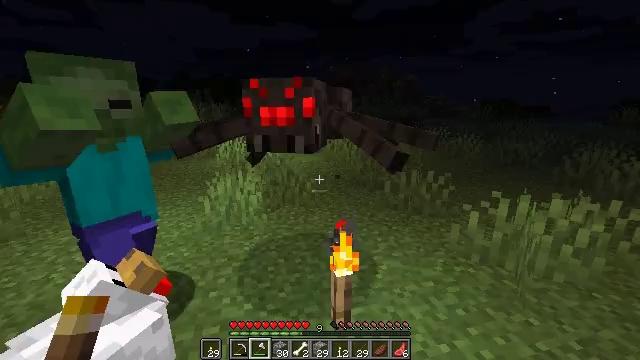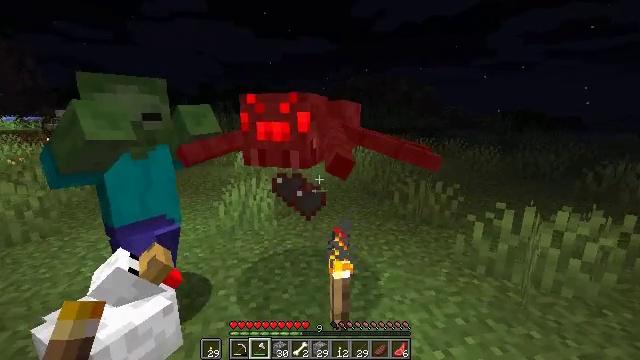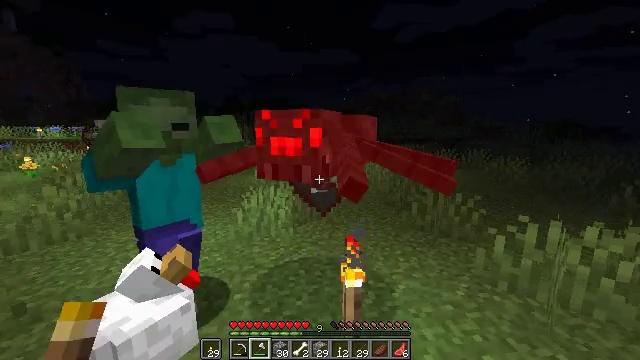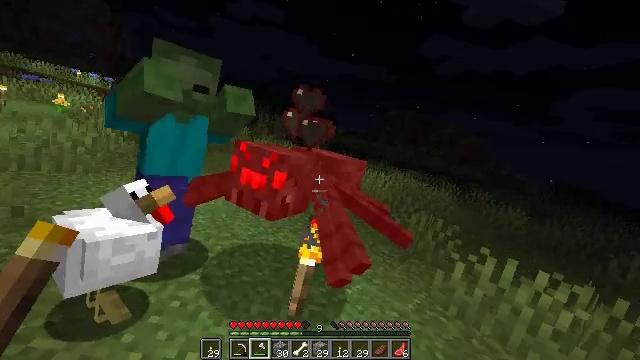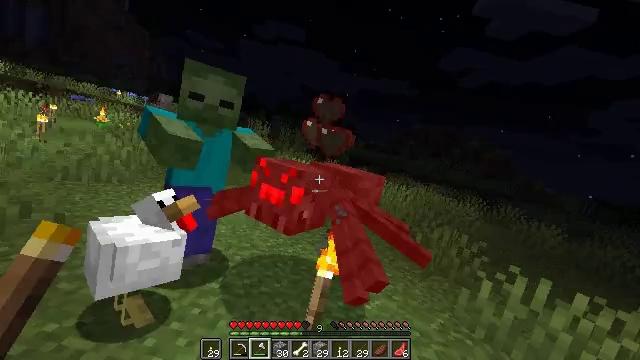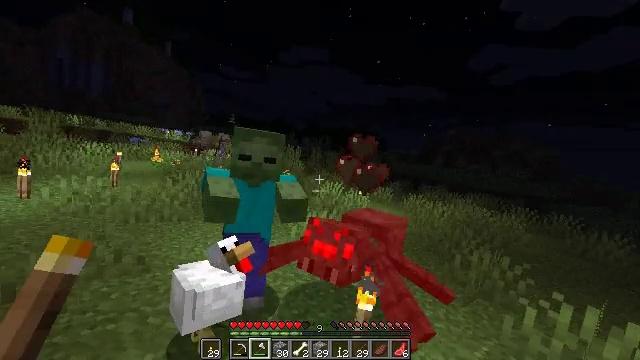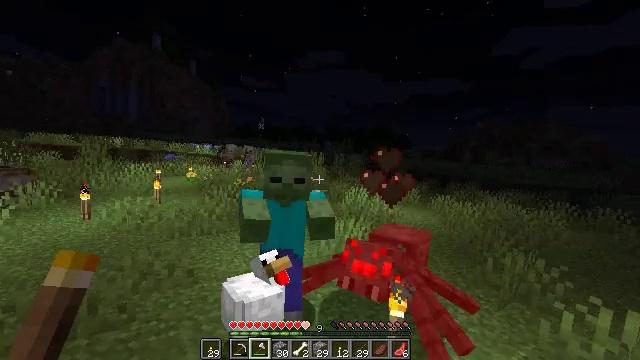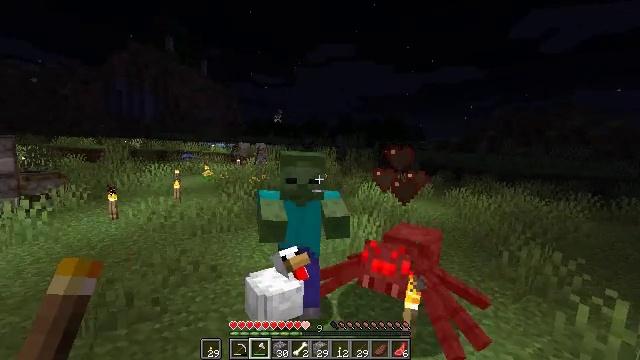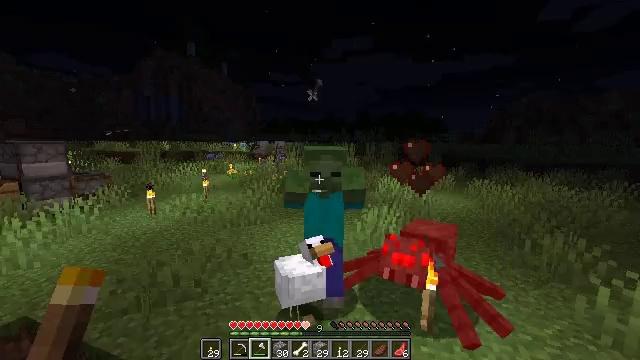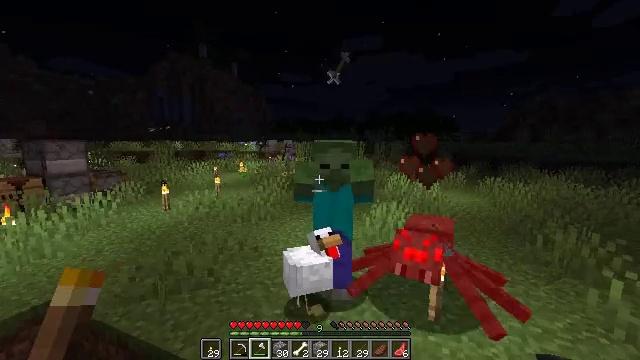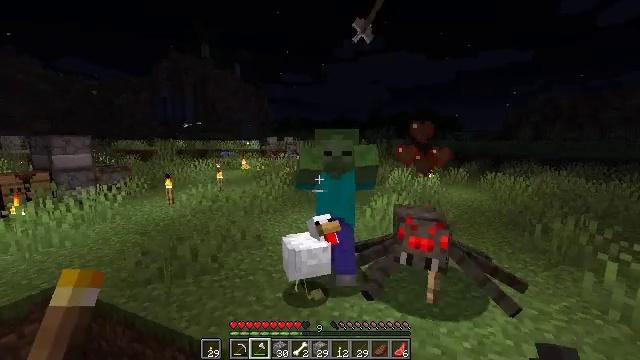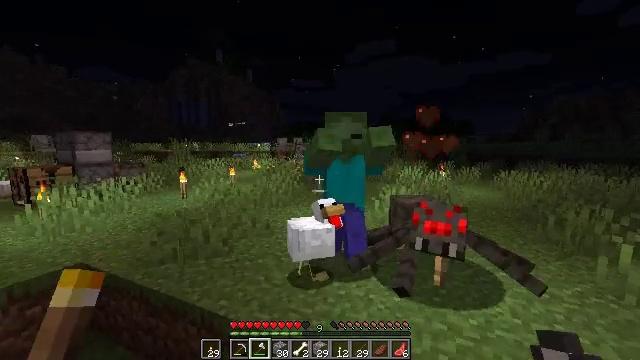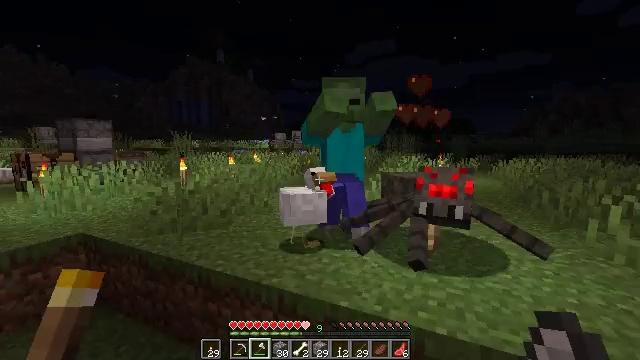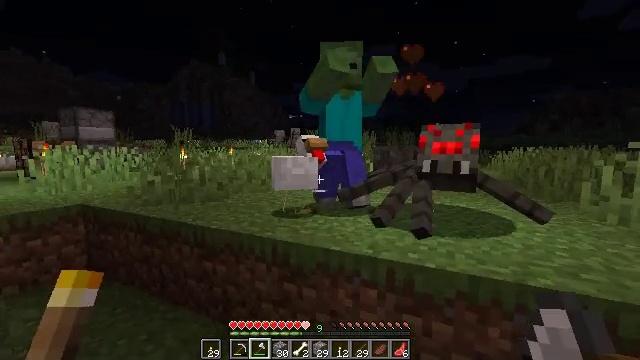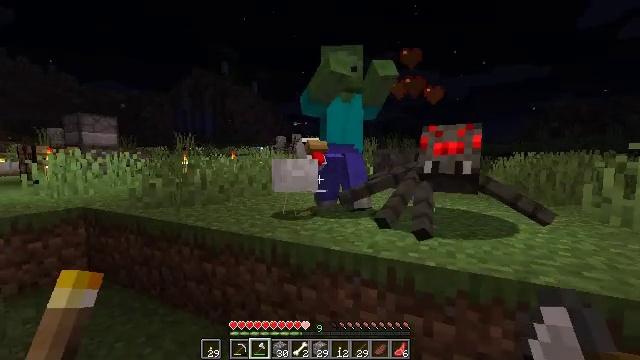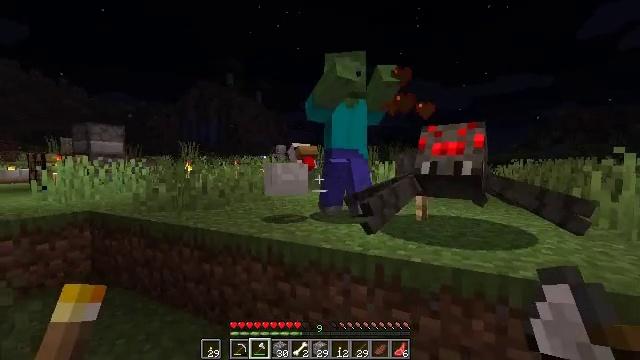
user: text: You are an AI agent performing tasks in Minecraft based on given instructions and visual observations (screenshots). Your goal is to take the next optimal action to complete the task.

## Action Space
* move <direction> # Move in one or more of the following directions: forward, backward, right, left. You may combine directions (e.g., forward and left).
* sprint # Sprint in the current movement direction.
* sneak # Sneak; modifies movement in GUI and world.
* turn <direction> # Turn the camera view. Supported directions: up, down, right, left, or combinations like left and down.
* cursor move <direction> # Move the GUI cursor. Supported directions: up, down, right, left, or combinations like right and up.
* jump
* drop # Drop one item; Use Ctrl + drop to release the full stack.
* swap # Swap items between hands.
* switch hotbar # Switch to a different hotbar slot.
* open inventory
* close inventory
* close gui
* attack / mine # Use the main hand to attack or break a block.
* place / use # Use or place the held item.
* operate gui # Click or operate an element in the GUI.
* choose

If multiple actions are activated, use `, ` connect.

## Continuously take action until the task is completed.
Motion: motion action
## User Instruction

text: Combat the zombie.
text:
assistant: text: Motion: move back and move right, turn left and up, attack / mine
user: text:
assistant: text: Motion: move back and move right, turn left and up, attack / mine
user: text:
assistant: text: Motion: move right, turn left and up, attack / mine
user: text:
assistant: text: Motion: move right, turn left and up, attack / mine
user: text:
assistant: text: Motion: move right, turn left and up
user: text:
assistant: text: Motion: move right, turn left
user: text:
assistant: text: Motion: move right, turn left and down
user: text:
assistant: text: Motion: move right, turn left
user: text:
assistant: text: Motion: move right, turn left
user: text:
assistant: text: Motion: move right
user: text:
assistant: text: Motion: move right, turn left and up
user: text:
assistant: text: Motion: move right
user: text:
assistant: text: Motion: move right
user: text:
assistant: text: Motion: turn up
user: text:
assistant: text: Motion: turn up
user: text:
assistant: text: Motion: turn up
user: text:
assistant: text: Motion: turn right and up
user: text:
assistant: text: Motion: turn up
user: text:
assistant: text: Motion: turn right and up
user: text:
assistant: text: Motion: turn right, attack / mine
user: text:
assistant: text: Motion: move left, attack / mine
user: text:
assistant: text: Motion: move left, turn right and down, attack / mine
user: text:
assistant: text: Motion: move left, turn right and down, attack / mine
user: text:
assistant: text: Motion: move left, turn right and down, attack / mine
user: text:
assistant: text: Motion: attack / mine